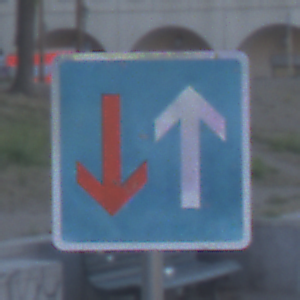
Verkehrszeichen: VorrangVorGegenverkehr
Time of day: SunriseSunset
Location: Outdoor (Urban)
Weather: Clear
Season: NotSpecified
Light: Natural